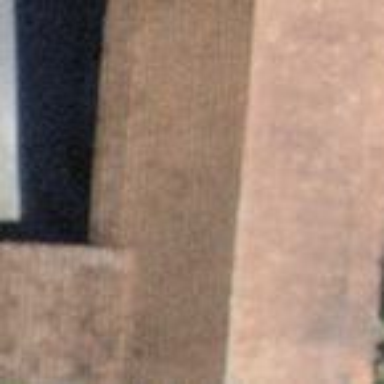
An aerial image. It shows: Rural barn.